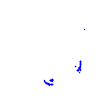
Particle: kaon